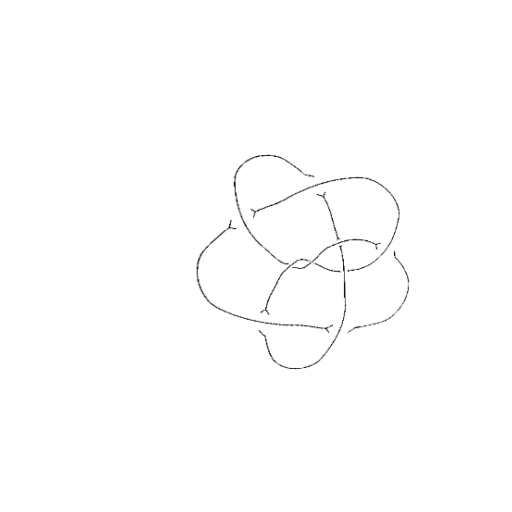
Crossing number: 9